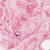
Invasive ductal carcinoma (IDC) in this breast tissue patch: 0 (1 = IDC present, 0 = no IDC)